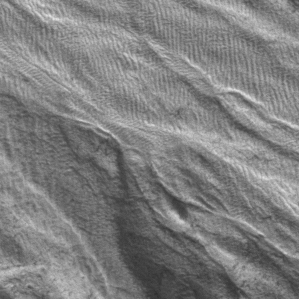
Label: frost